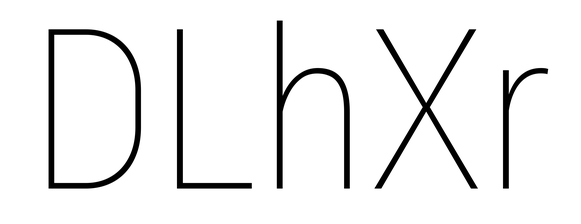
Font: Roboto_Condensed_Thin